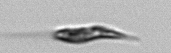
Label: Euglena